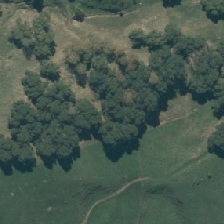
Land cover: deciduous_hardwood